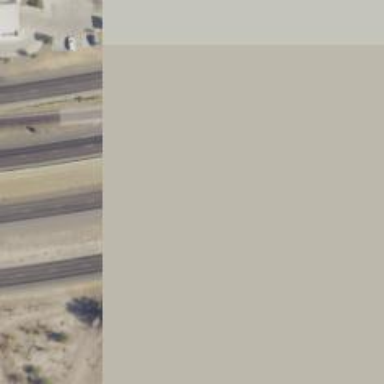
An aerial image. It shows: Motorway.